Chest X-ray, PA view. Patient: 31 years old, sex F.
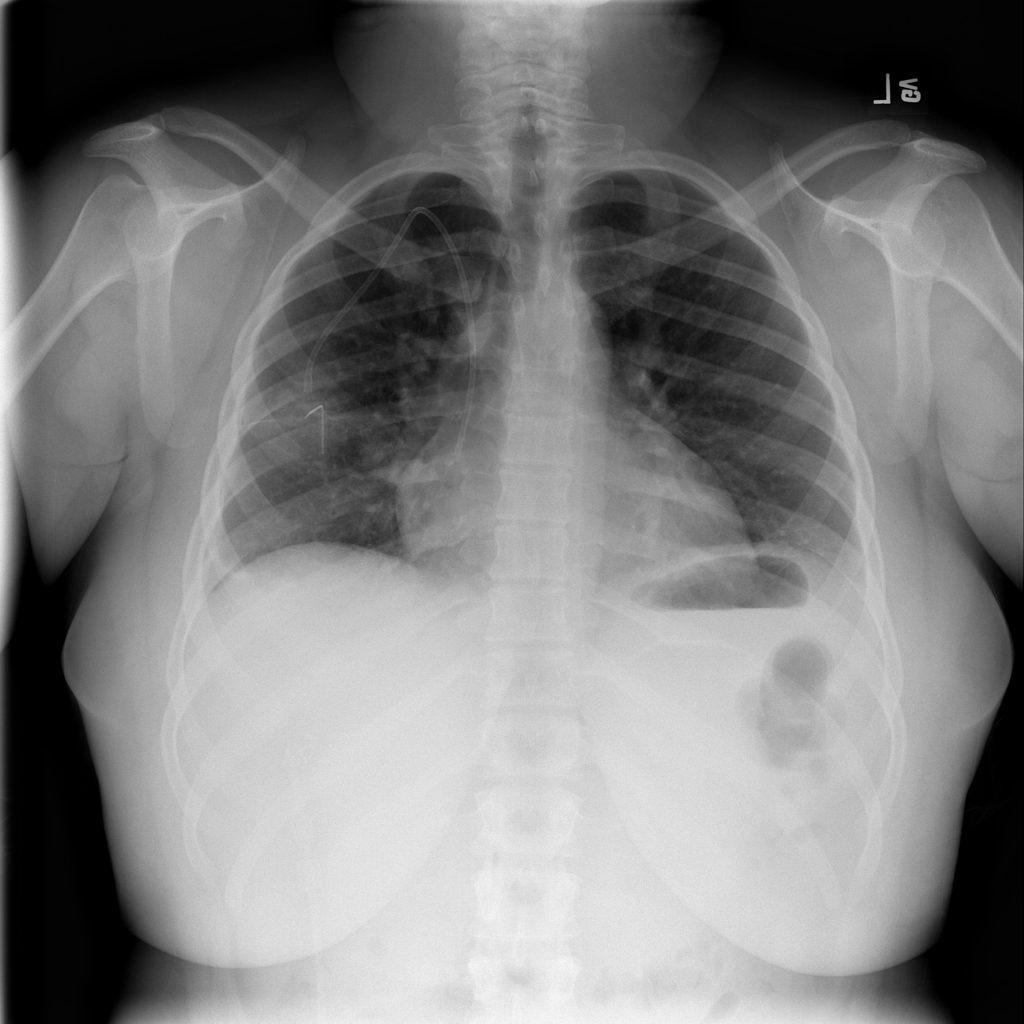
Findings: No Finding